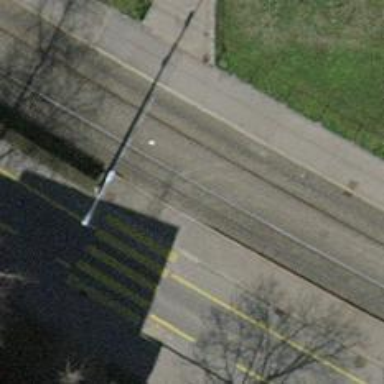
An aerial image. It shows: Tram crossing on the railway.